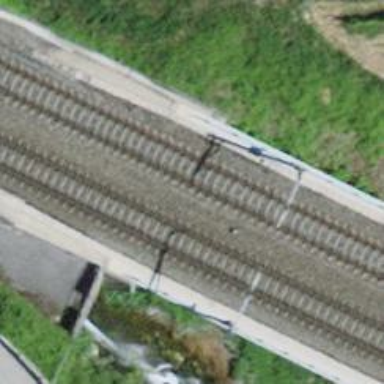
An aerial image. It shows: Single-track railway bridge with contact lines for electrification.